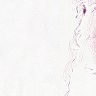
Metastatic tissue present: no